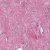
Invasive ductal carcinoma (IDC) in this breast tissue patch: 0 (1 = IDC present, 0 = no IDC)